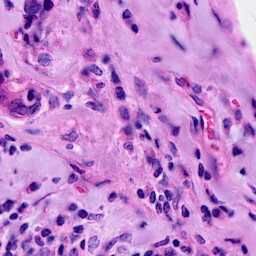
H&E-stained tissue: Breast